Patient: sex F, age 51
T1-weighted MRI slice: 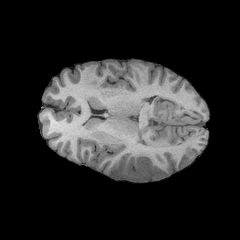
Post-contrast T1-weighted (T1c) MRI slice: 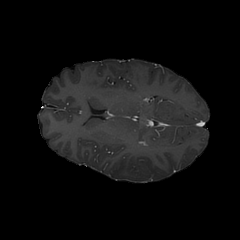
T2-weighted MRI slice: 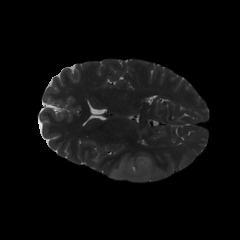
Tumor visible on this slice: yes
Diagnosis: Astrocytoma, IDH-wildtype
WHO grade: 3